Question: I am trying to animate individual items on mouseover. The issue I am having is that item gets animated on mouseover of an item instead of just that specific item.
Here is what I have:
'''
struct ContentView : View {
@State var hovered = false
var body: some View {
VStack(spacing: 90) {
ForEach(0..<2) {_ in
HStack(spacing: 90) {
ForEach(0..<4) {_ in
Circle().fill(Color.red).frame(width: 50, height: 50)
.scaleEffect(self.hovered ? 2.0 : 1.0)
.animation(.default)
.onHover { hover in
print("Mouse hover: \(hover)")
self.hovered.toggle()
}
}
}
}
}
.frame(minWidth:300,maxWidth:.infinity,minHeight:300,maxHeight:.infinity)
}
}
'''

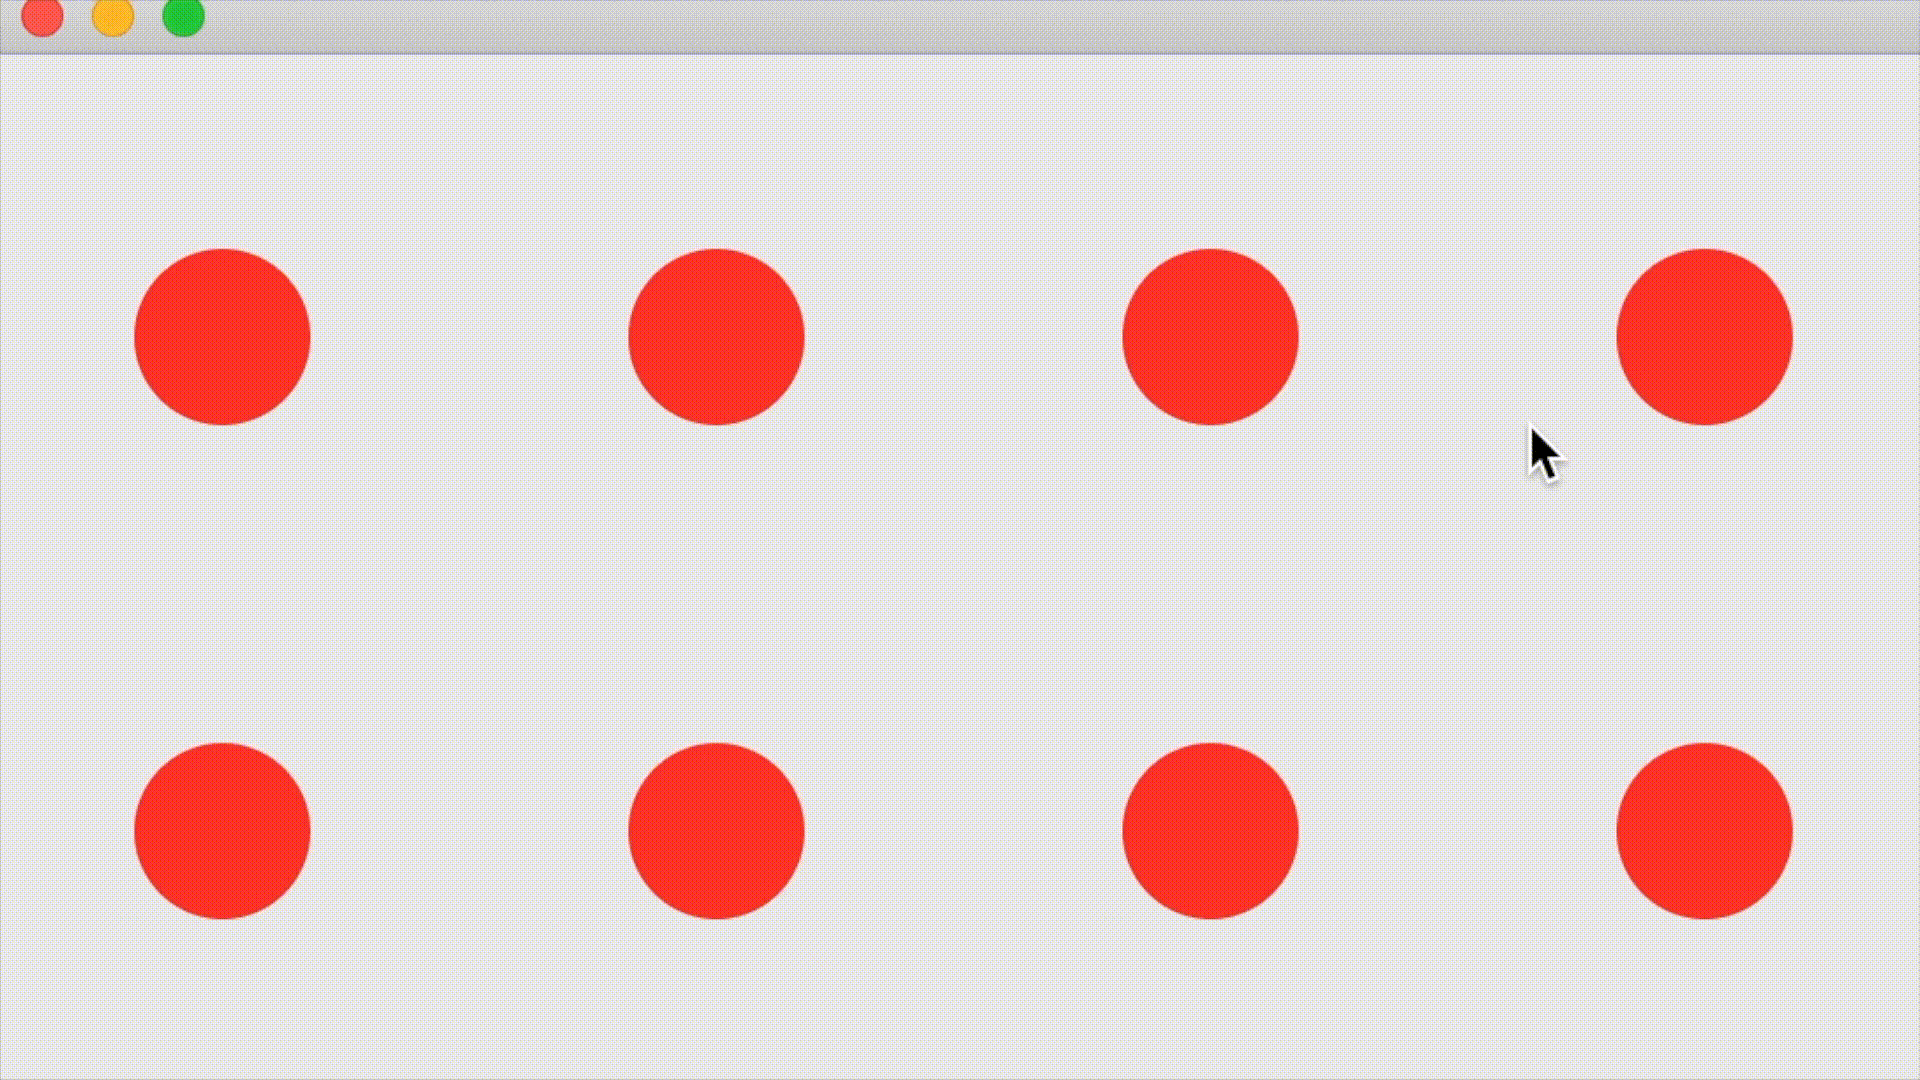
Answer: It needs to change onHover view on per-view base, ie. store some identifier of hovered view.
Here is possible solution. Tested with Xcode 11.4.
<URL>
'''
struct TestOnHoverInList : View {
@State var hovered: (Int, Int) = (-1, -1)
var body: some View {
VStack(spacing: 90) {
ForEach(0..<2) {i in
HStack(spacing: 90) {
ForEach(0..<4) {j in
Circle().fill(Color.red).frame(width: 50, height: 50)
.scaleEffect(self.hovered == (i,j) ? 2.0 : 1.0)
.animation(.default)
.onHover { hover in
print("Mouse hover: \(hover)")
if hover {
self.hovered = (i, j) // << here !!
} else {
self.hovered = (-1, -1) // reset
}
}
}
}
}
}
.frame(minWidth:300,maxWidth:.infinity,minHeight:300,maxHeight:.infinity)
}
}
'''